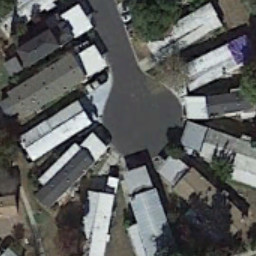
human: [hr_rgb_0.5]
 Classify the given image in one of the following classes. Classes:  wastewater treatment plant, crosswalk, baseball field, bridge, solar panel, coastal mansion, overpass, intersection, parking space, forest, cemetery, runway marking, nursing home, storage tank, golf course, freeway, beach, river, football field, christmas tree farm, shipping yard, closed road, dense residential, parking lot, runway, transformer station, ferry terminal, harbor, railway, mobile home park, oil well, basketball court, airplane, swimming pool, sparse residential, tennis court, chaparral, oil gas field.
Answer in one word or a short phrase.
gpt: mobile home park